Interaction volume radius: 10 \u00c5
Interaction volume height: 45 \u00c5
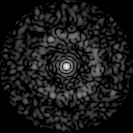
Disorder parameter: 0.8338